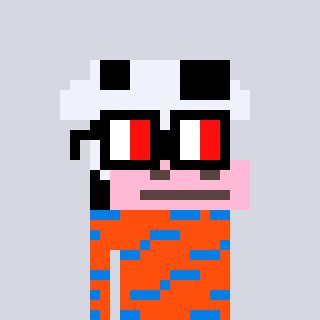
a pixel art character with square glasses with black frames and red eyes, a cow-shaped head and a orange-colored body on a cool background